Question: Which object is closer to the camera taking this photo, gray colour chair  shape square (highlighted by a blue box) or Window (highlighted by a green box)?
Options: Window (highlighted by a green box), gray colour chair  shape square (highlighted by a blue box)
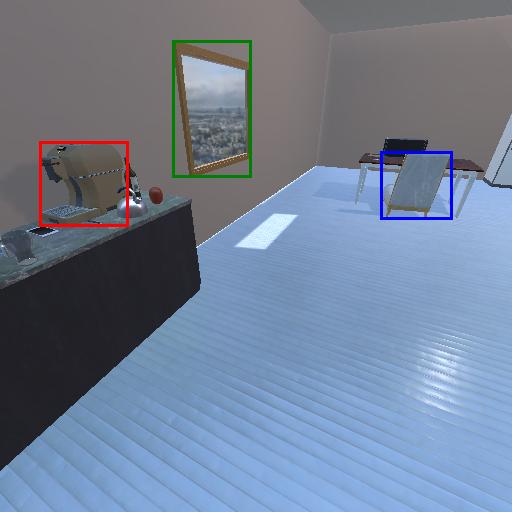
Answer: Window (highlighted by a green box)